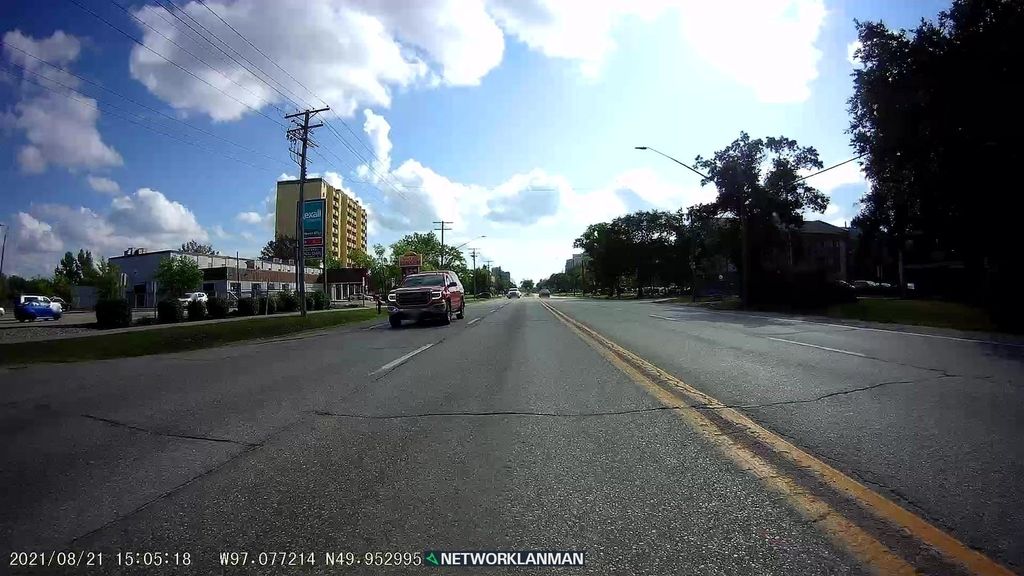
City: winnipeg